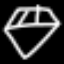
Label: diamond